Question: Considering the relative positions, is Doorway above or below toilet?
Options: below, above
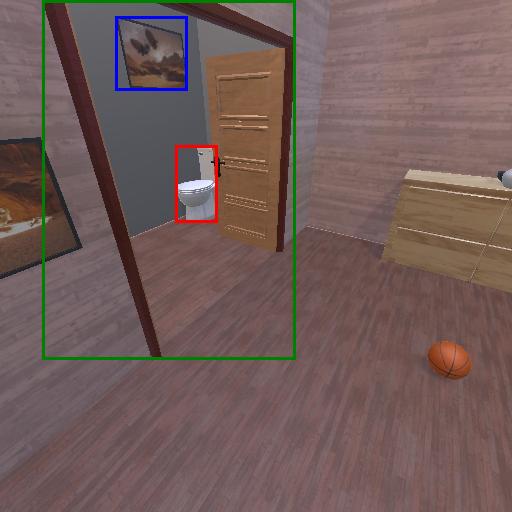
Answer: below